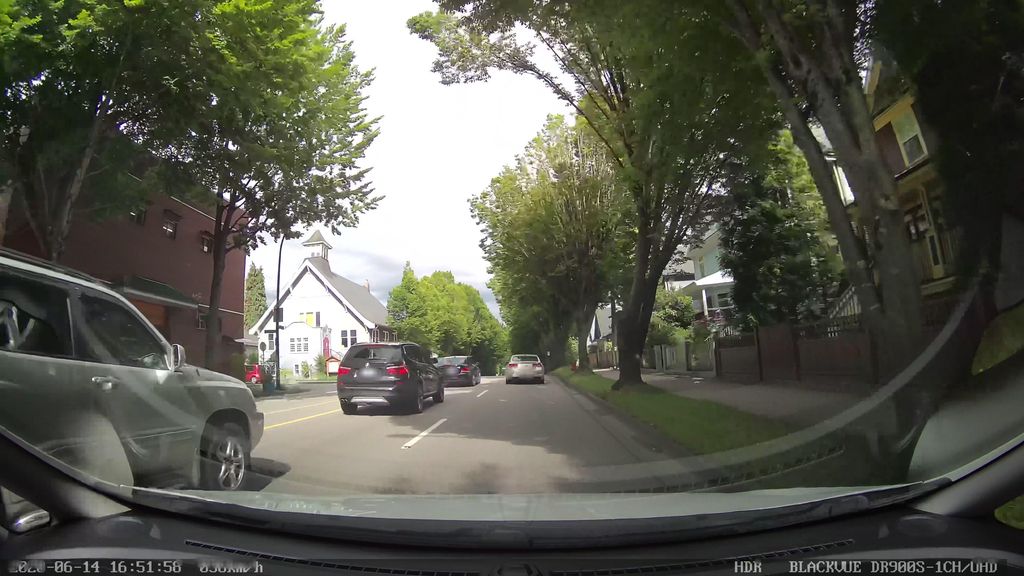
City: vancouver